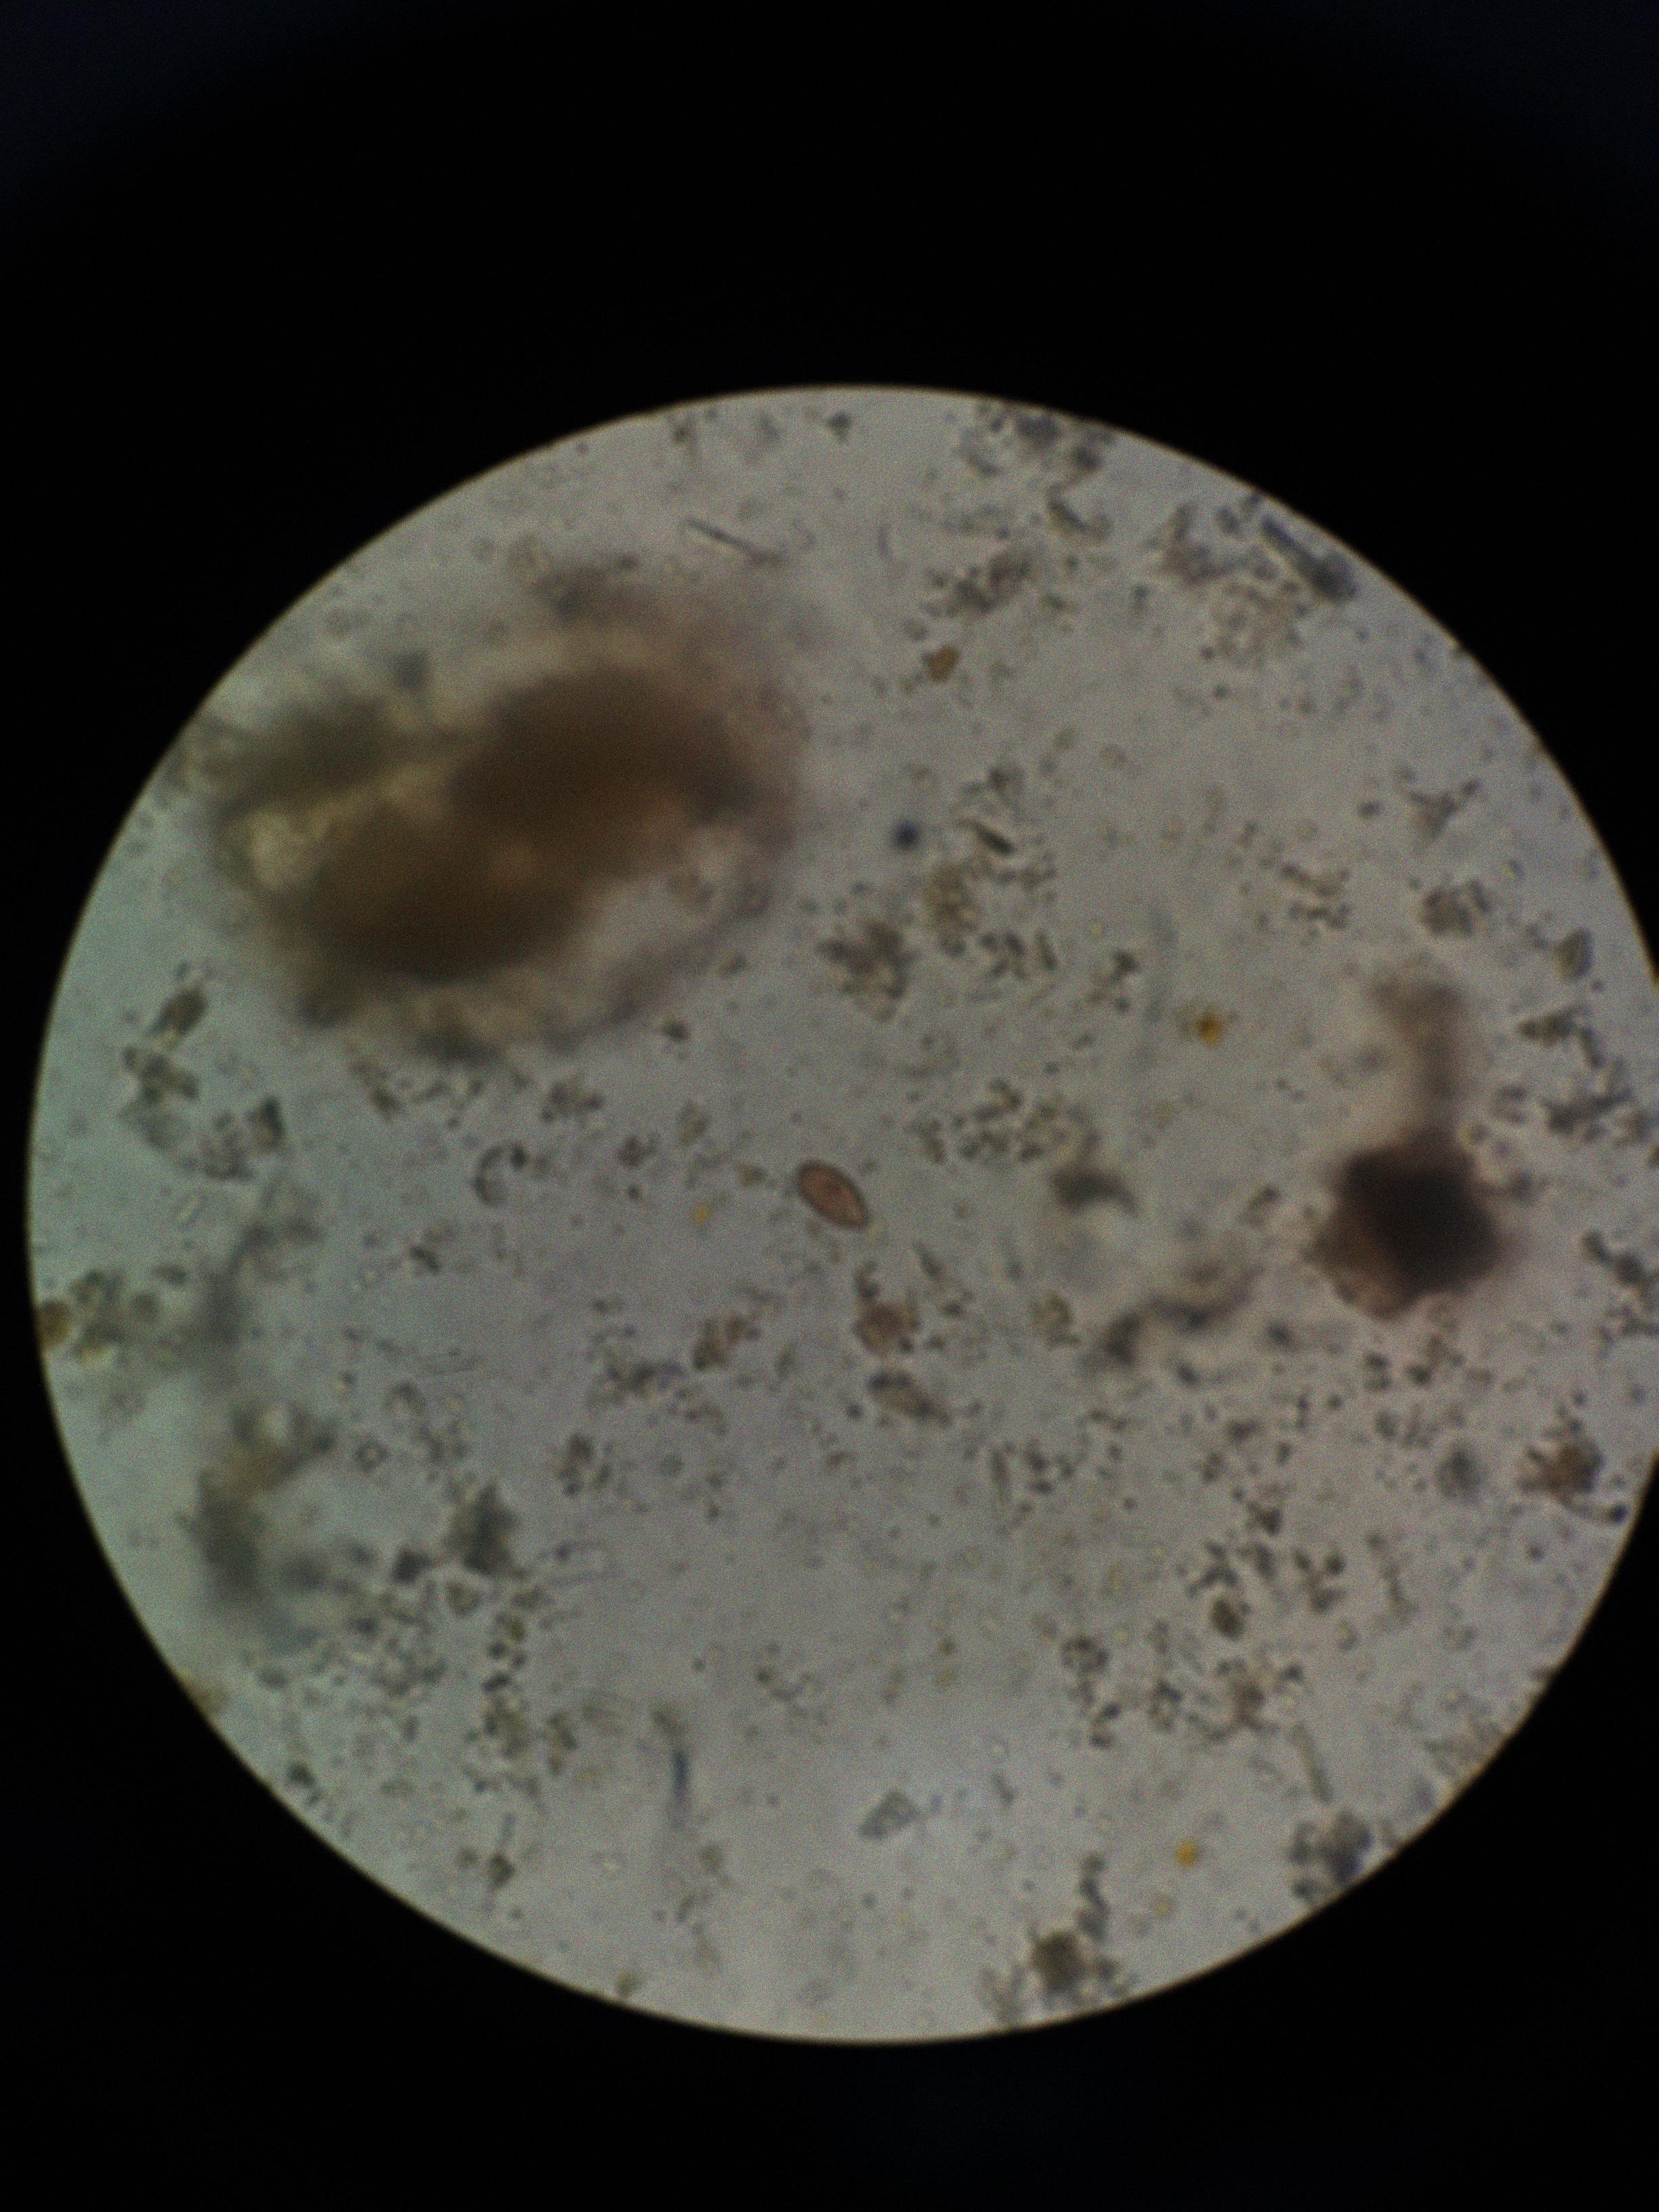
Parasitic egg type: Opisthorchis viverrine